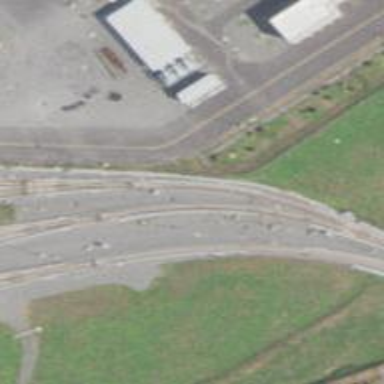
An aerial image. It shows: Electrified rail passing through service yard.